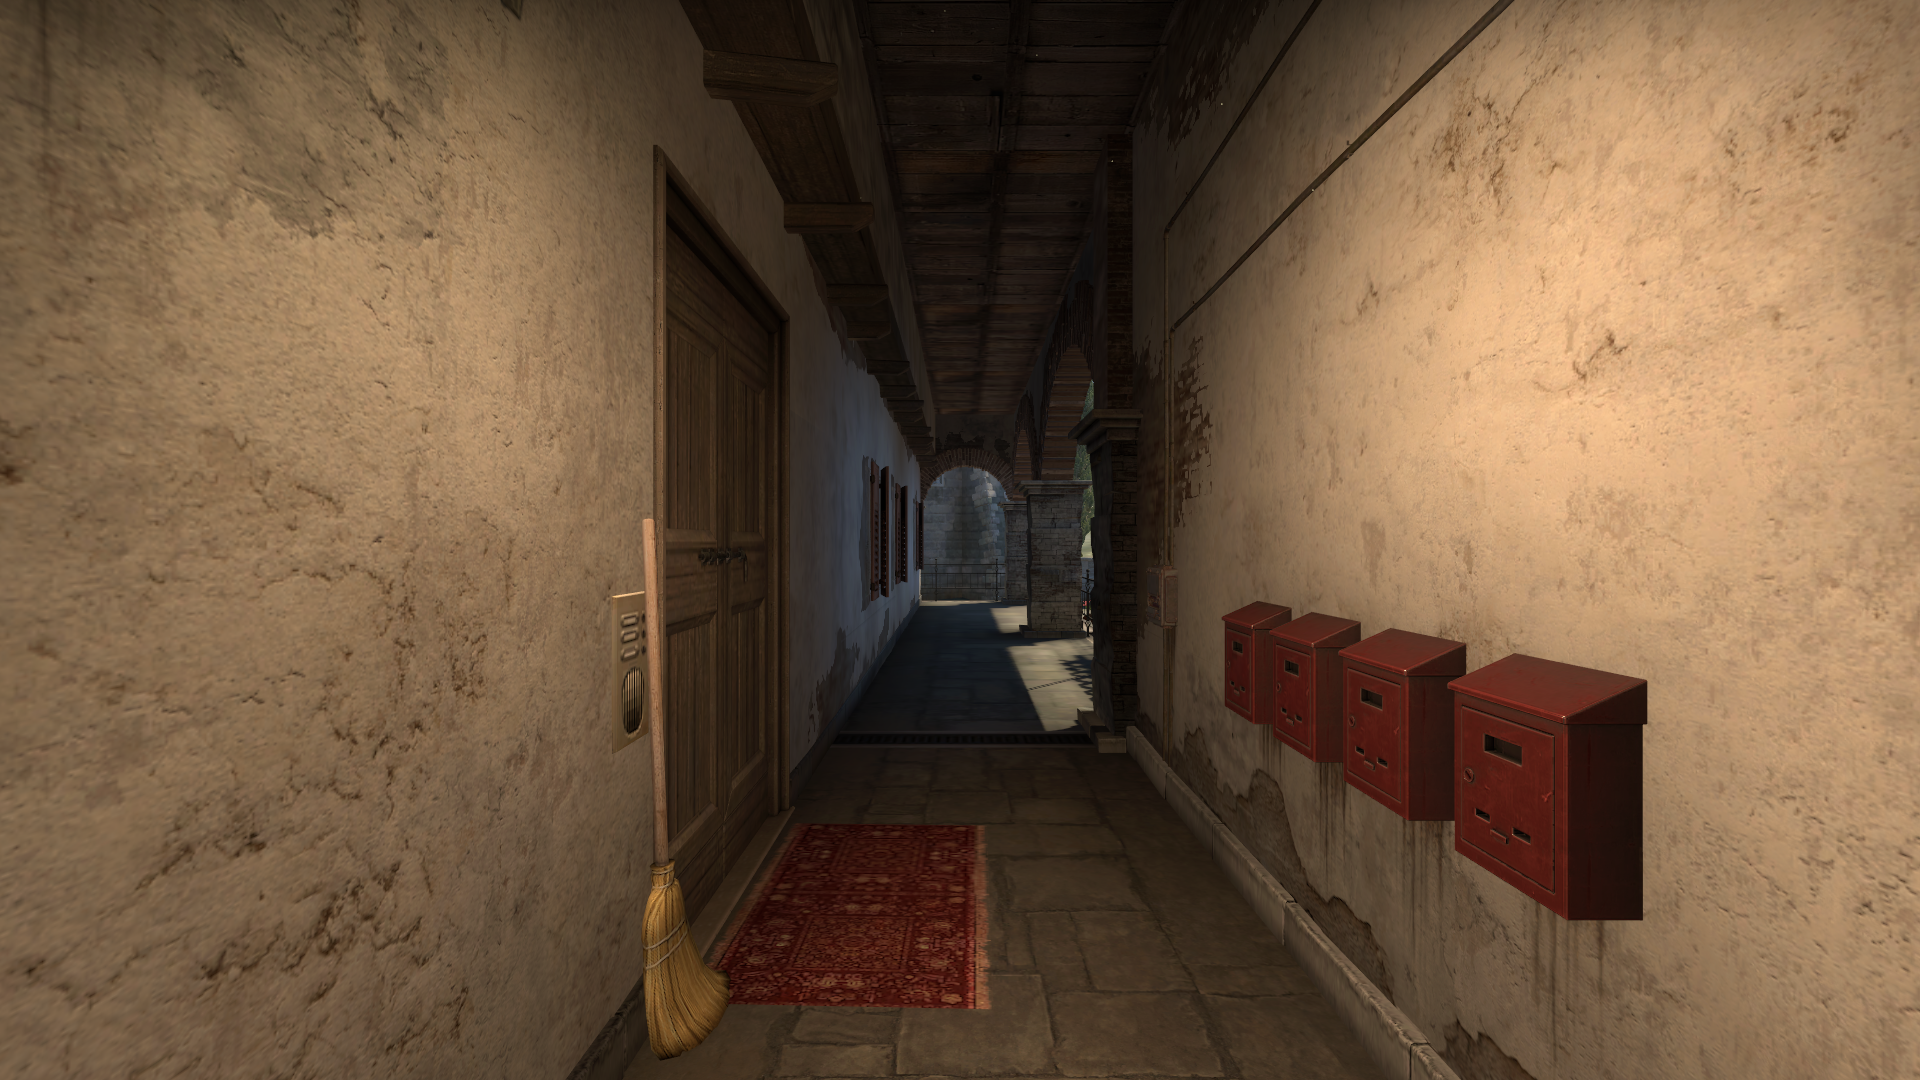
Map: de_inferno